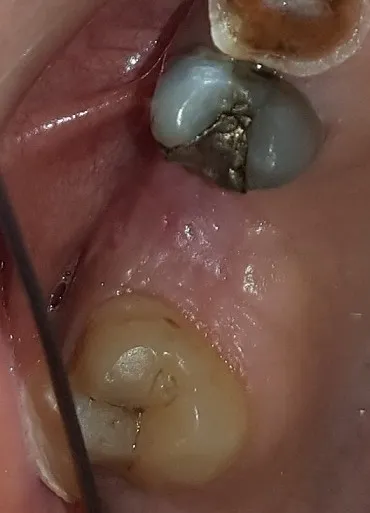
Follow-up after six months.
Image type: medical_photograph (other_medical_photograph)